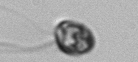
Label: flagellate_morphotype1